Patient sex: M
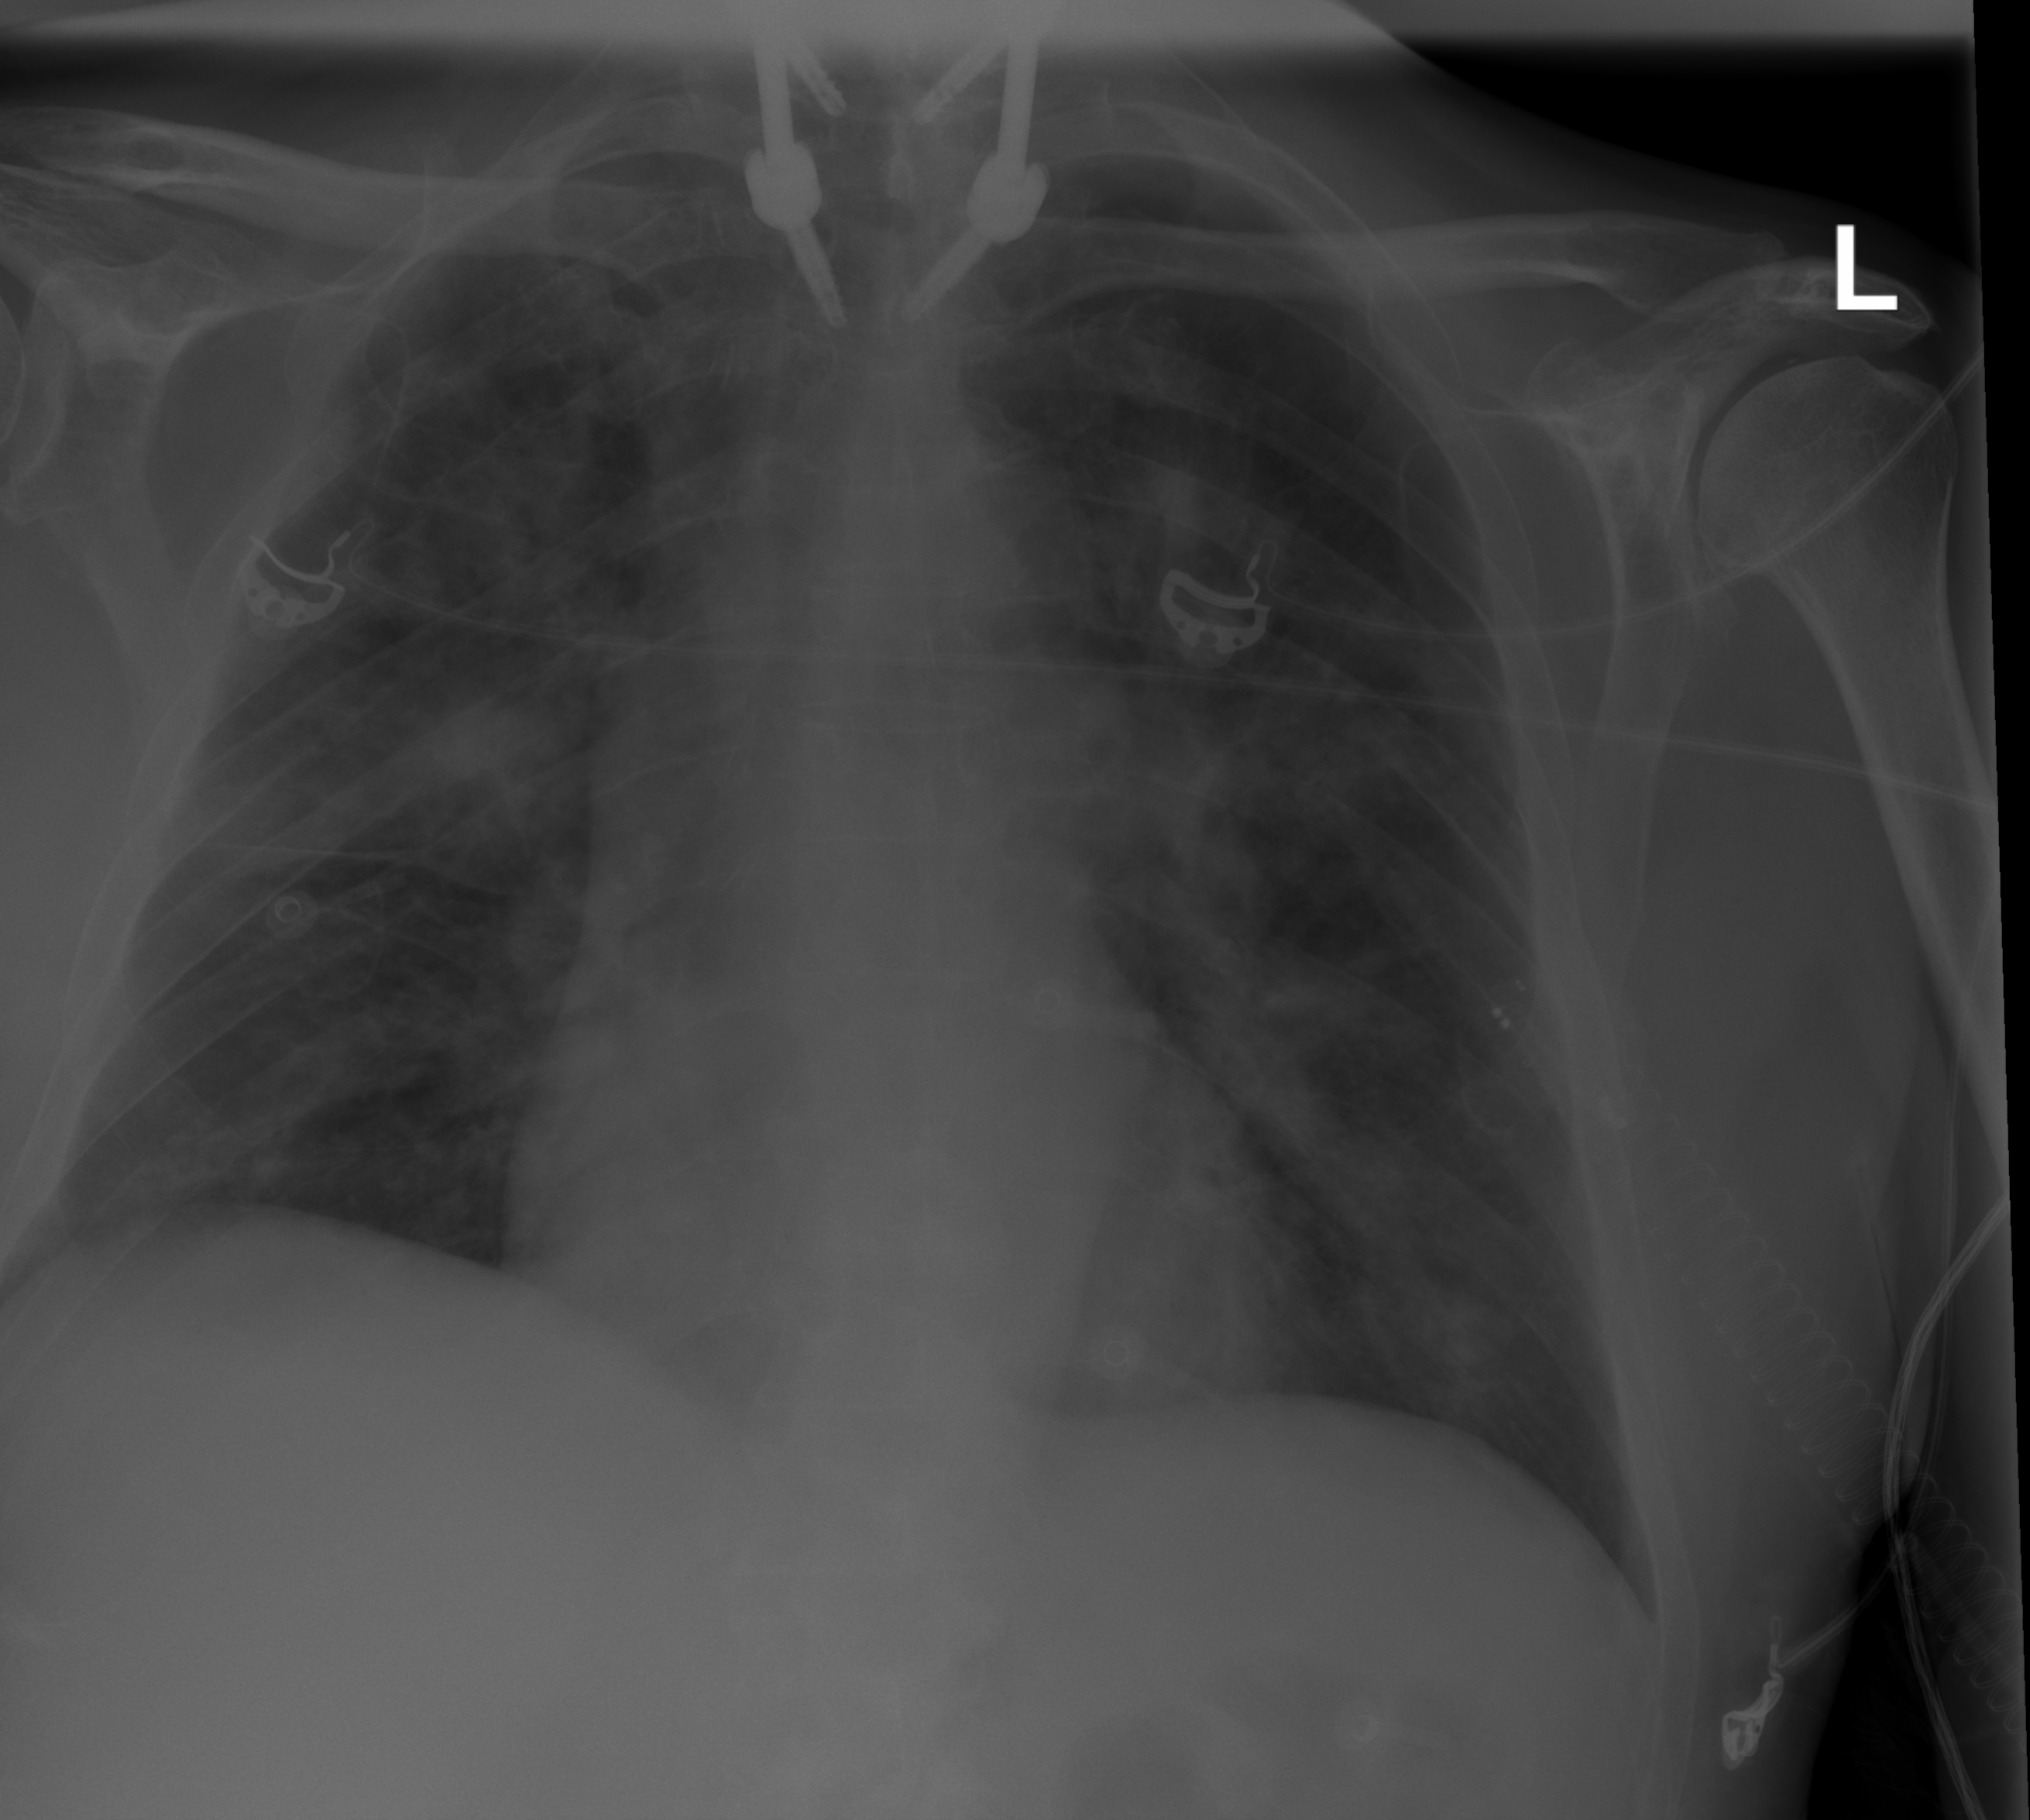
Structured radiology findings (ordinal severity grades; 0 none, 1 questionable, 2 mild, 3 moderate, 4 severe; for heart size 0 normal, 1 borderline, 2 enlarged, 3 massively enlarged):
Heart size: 0
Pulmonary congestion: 0
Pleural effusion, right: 0
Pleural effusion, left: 0
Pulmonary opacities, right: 3
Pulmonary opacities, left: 2
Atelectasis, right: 0
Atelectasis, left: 0